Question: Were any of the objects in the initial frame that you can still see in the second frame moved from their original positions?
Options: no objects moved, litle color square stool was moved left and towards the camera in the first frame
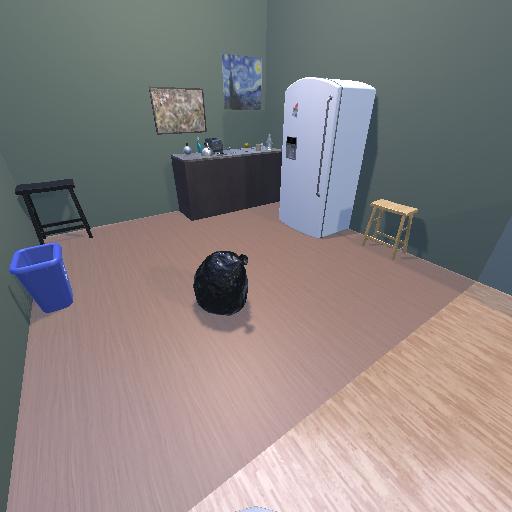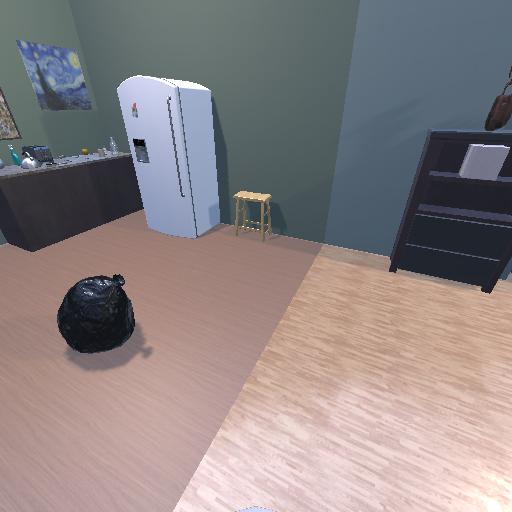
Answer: no objects moved